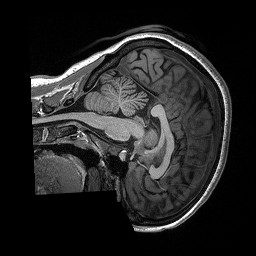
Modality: T1w
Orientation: sagittal
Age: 18
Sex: female
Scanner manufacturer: siemens
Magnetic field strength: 3 T
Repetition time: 2.3 s
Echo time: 0.00298 s